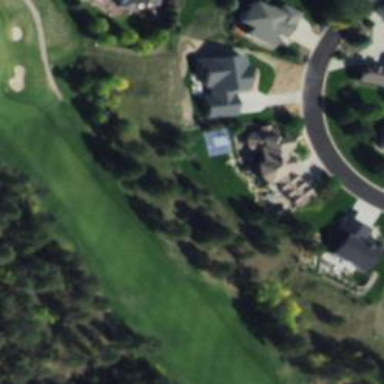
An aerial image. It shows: Scenic golf fairway.